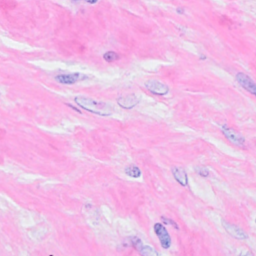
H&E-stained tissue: Breast